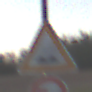
Verkehrszeichen: UnebeneFahrbahn
Zusatzzeichen unten: UeberholverbotKraftfahrzeuge
Umgebung: Outdoor, Nature
Tageszeit: SunriseSunset
Wetter: PartlyCloudy
Licht: Natural
Jahreszeit: NotSpecified
Kontrast: LowContrast